Interaction volume radius: 5 \u00c5
Interaction volume height: 10 \u00c5
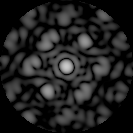
Disorder parameter: 0.4914